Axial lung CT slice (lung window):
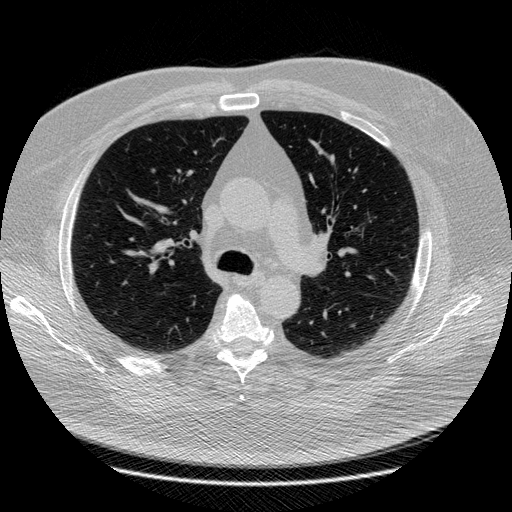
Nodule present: no